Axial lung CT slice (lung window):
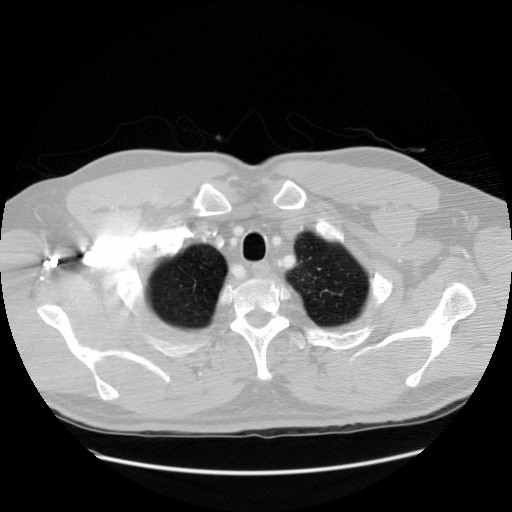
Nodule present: no